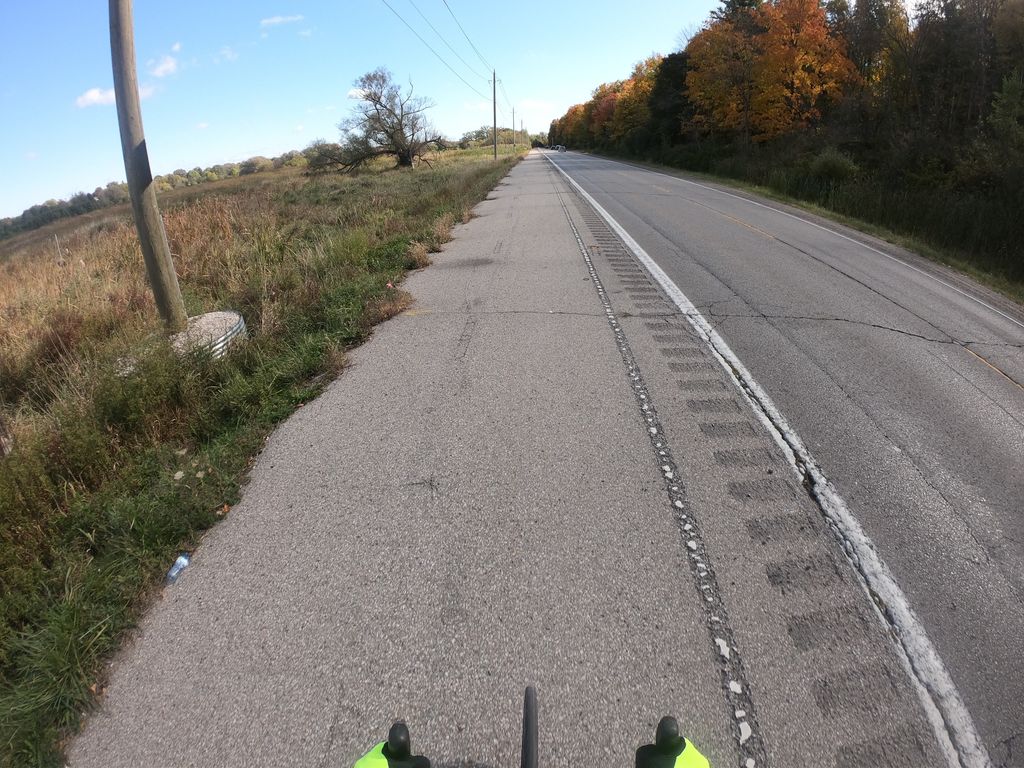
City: kitchener-waterloo